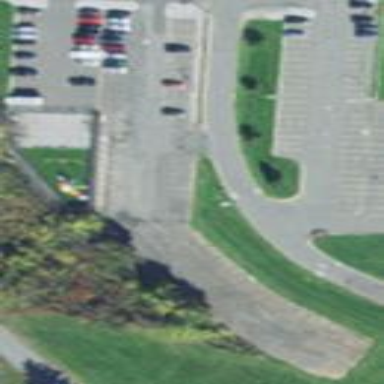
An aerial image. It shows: Parking area.